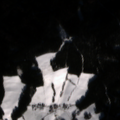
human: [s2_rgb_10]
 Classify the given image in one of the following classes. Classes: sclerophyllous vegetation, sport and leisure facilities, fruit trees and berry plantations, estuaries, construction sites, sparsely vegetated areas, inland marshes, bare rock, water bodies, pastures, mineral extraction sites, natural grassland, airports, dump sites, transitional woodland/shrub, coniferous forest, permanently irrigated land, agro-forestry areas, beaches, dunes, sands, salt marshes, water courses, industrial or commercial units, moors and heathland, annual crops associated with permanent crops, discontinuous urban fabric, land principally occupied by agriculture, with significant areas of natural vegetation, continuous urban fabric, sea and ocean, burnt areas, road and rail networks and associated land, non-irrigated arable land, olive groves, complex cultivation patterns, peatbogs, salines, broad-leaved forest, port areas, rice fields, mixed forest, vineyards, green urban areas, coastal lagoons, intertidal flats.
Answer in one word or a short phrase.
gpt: complex cultivation patterns, coniferous forest